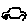
Label: car